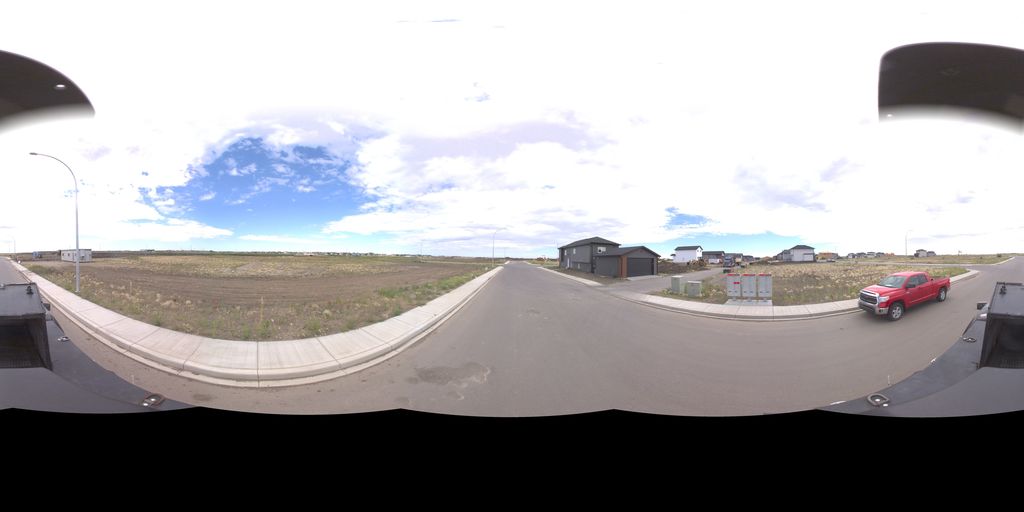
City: saskatoon